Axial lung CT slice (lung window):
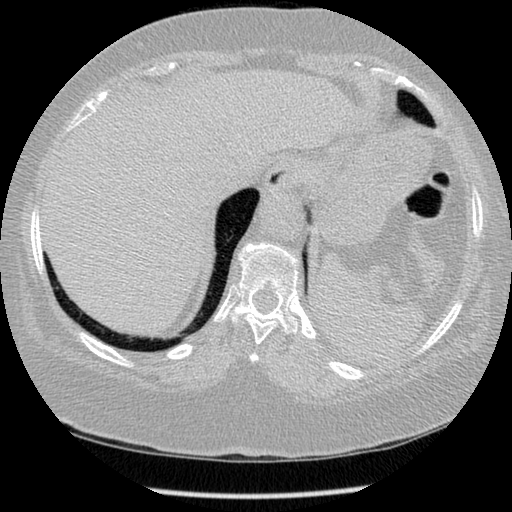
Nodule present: no